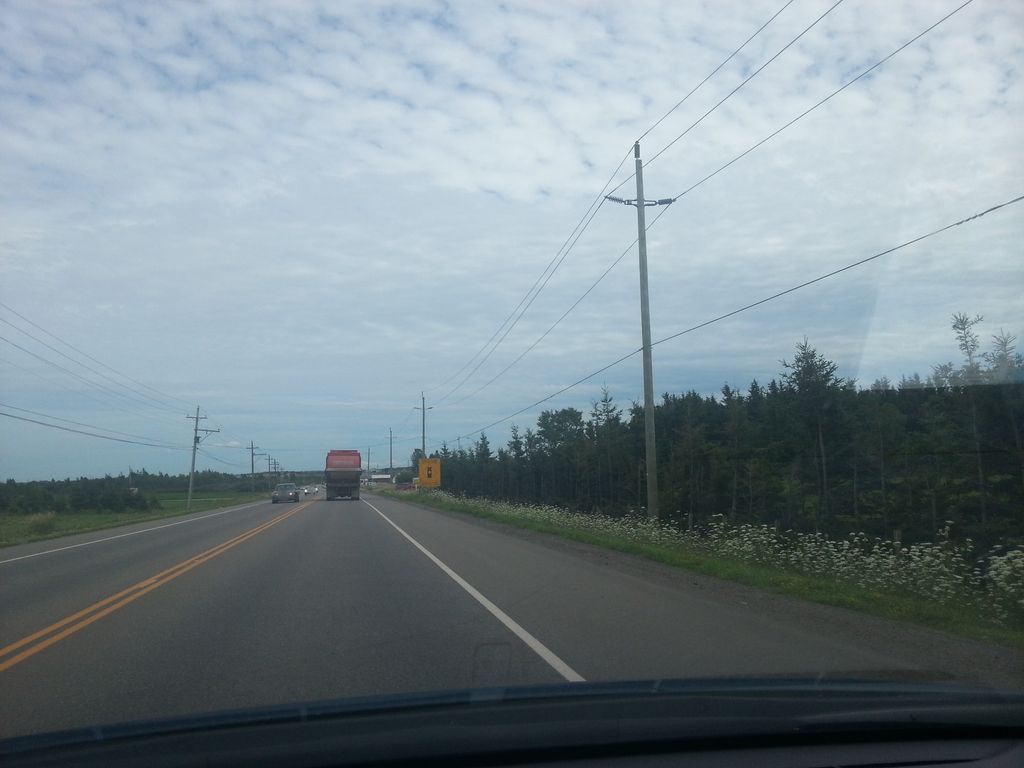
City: charlottetown